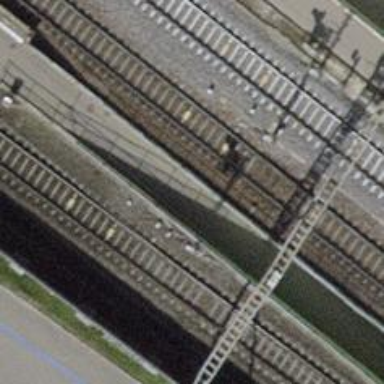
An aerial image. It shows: Railway signal.